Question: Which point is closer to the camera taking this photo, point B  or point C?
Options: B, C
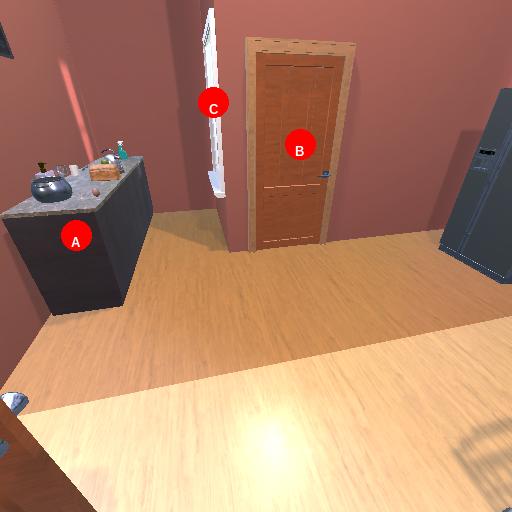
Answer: B